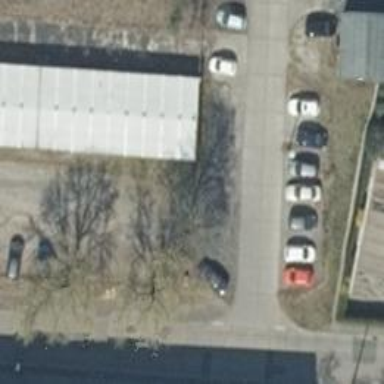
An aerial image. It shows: Road serving as parking aisle.